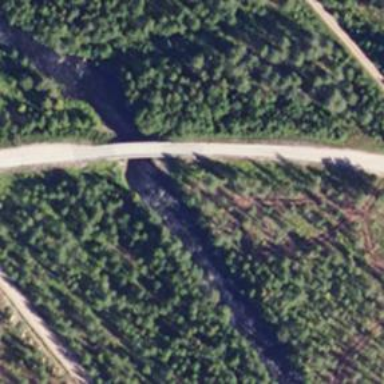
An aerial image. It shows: Tertiary road passing over bridge.